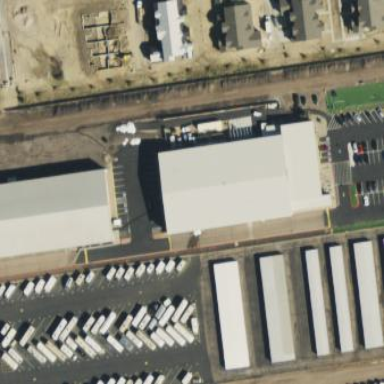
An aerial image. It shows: Storage rental shop.